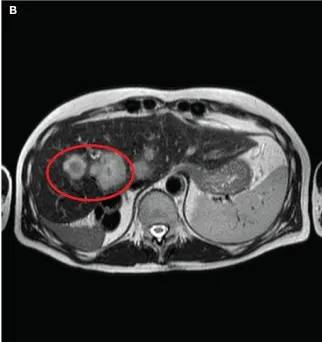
(B) Axial MR T2 WI, performed 1 month before surgery, show slightly hyperintense lesions visible in the red circle referable to colangiocarcinoma recurrence, located at the hepatic hilum, quickly grow in size.
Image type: radiology (mri)